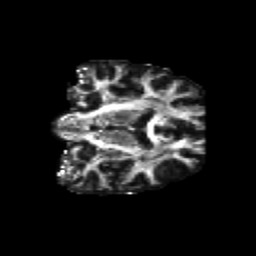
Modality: FA
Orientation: coronal
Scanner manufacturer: siemens
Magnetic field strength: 3 T
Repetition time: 6.8 s
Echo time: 0.093 s